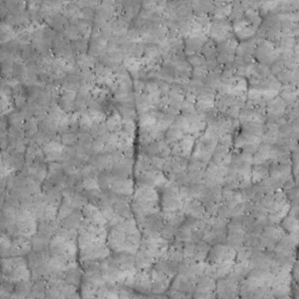
Label: non_frost